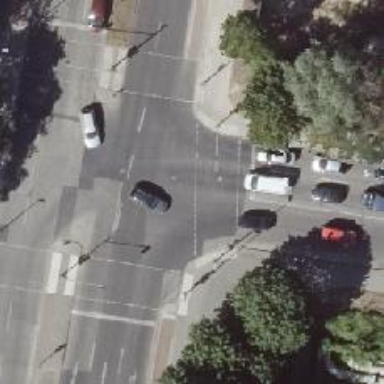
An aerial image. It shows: Crossing with traffic signals.